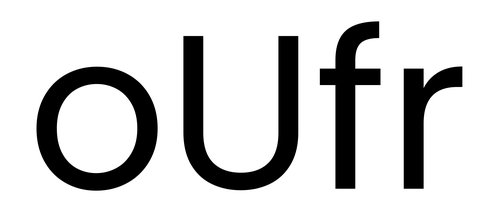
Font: Poppins-Regular